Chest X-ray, PA view. Patient: 51 years old, sex F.
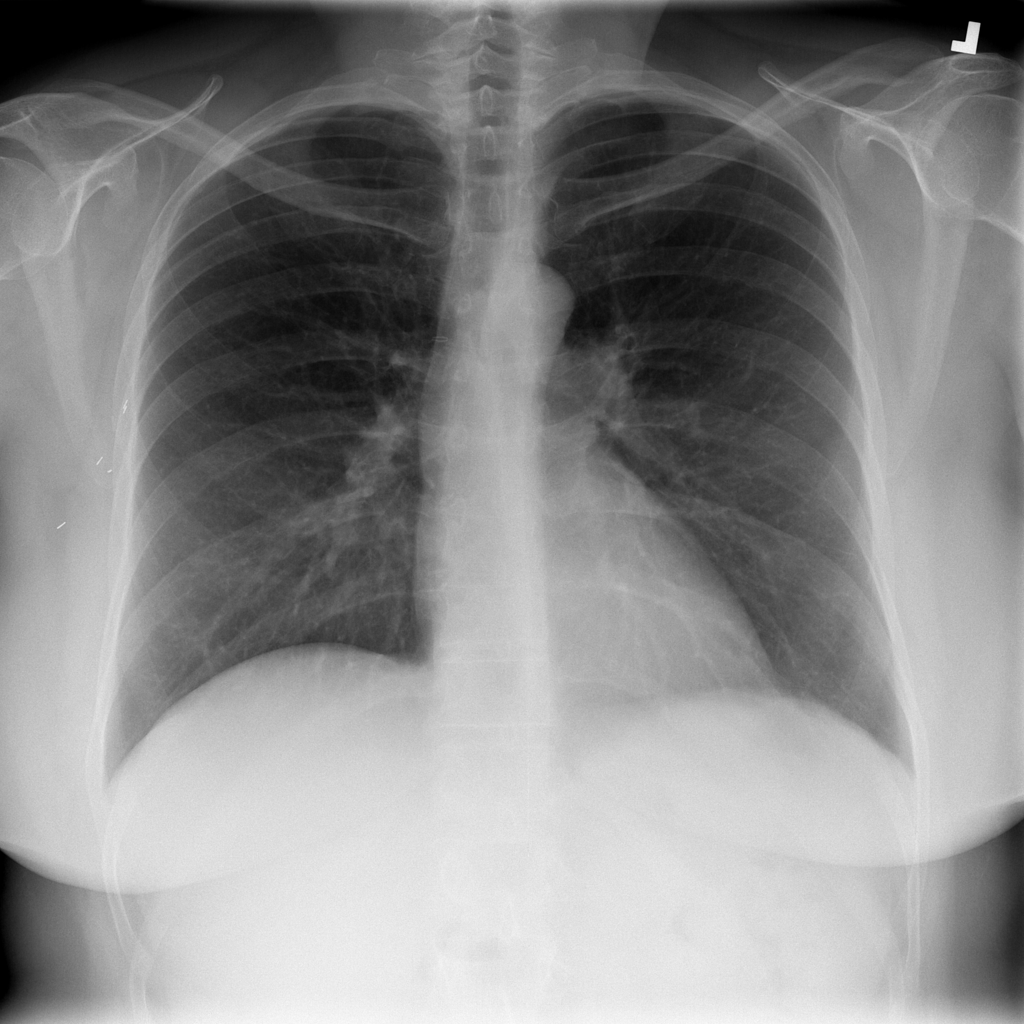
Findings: No Finding